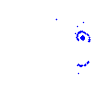
Particle: electron